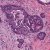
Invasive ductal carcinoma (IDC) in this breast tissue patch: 0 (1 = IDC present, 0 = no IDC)